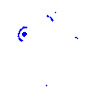
Particle: pion